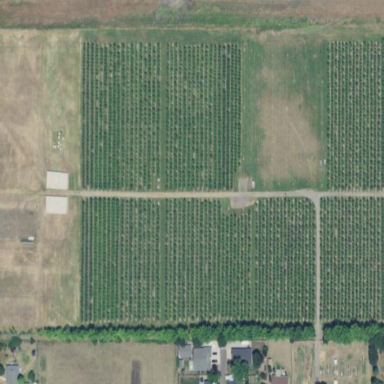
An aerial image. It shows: Orchard.